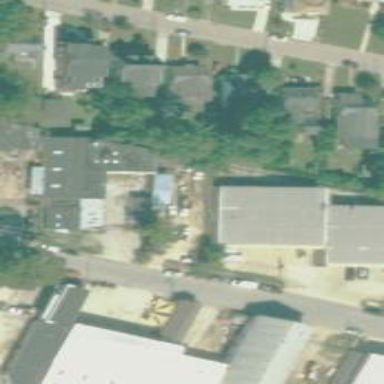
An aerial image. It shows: Commercial building.